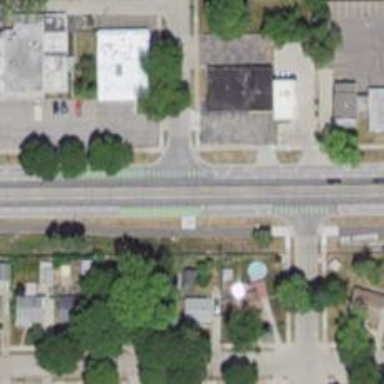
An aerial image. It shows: Secondary road with buffered cycle lane.